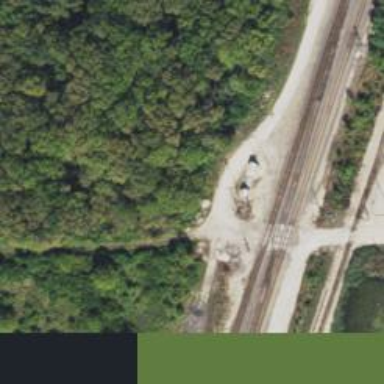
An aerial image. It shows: Railway junction.